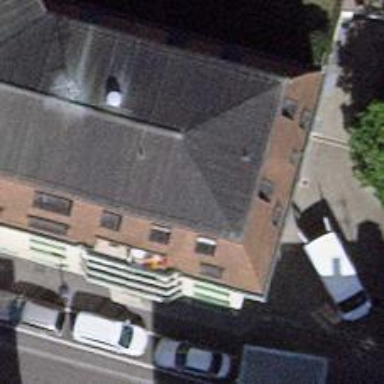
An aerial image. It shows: Pharmacy.